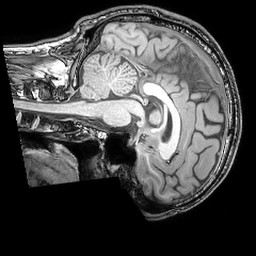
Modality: T1w
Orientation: sagittal
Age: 39
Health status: ill
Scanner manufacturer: philips
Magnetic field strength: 3 T
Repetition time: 0.007 s
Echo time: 0.003501 s